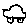
Label: car